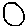
Label: circle